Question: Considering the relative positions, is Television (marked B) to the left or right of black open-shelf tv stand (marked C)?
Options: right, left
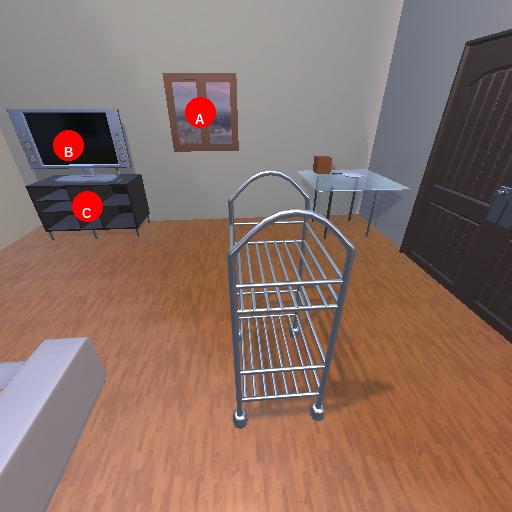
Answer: right